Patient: sex M, age 76
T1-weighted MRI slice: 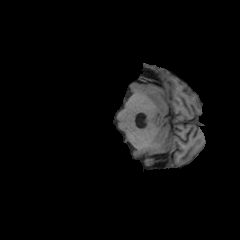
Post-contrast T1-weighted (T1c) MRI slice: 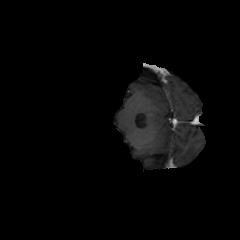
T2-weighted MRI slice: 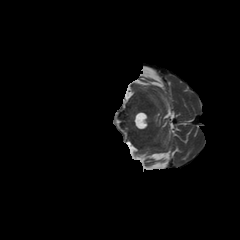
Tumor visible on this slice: no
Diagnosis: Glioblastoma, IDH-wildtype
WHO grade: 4